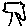
Label: tree